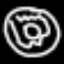
Label: donut